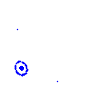
Particle: pion